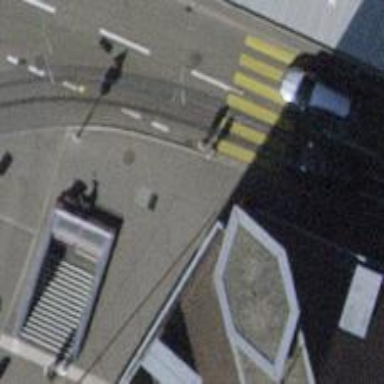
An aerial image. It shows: Kerb serving as barrier.